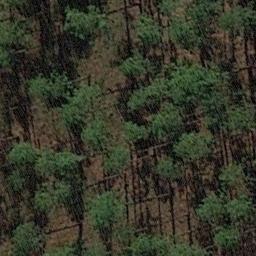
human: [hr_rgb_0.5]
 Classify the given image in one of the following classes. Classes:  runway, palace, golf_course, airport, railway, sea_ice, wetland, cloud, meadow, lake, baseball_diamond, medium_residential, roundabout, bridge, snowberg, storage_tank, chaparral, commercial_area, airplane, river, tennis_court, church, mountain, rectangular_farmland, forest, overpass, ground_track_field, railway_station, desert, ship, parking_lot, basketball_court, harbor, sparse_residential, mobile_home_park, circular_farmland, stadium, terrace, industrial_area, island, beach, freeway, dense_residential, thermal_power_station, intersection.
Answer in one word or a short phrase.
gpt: forest